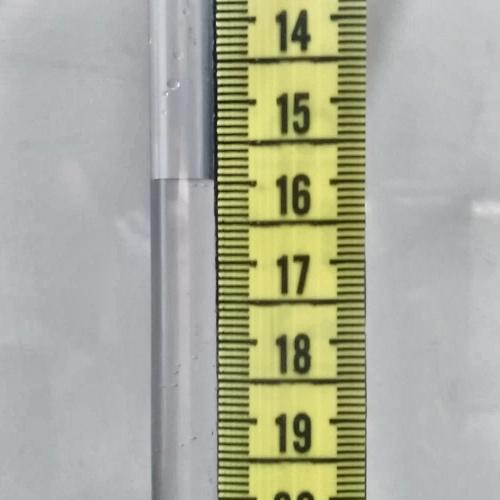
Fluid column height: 16.0 cm